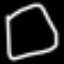
Label: square